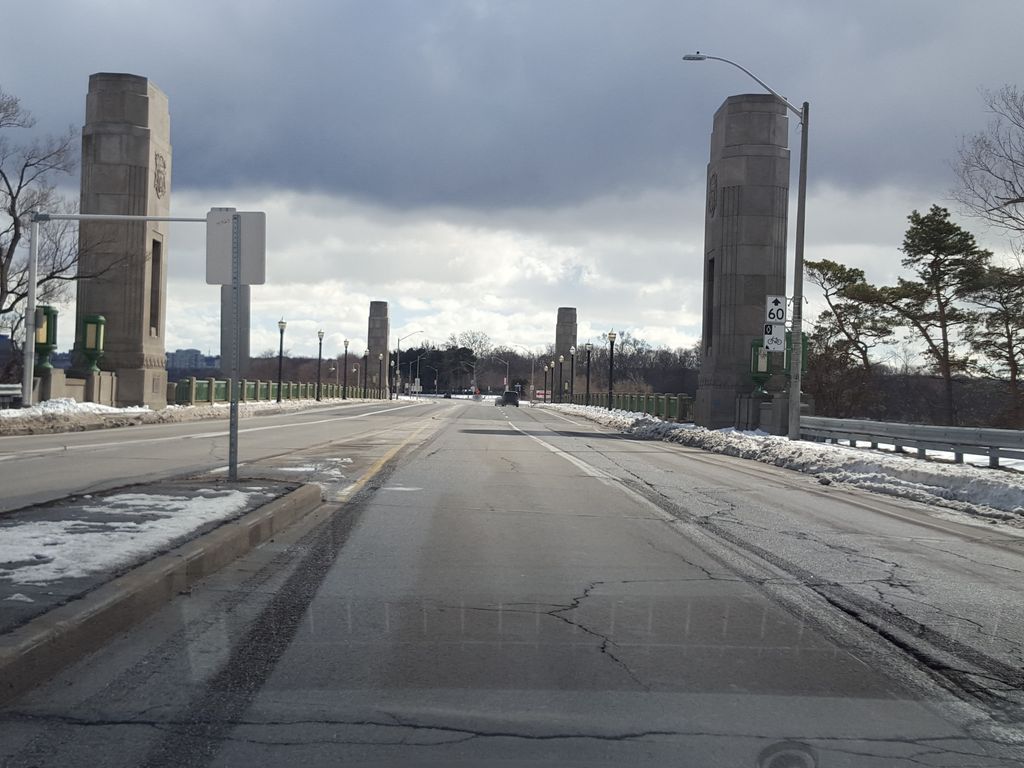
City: hamilton